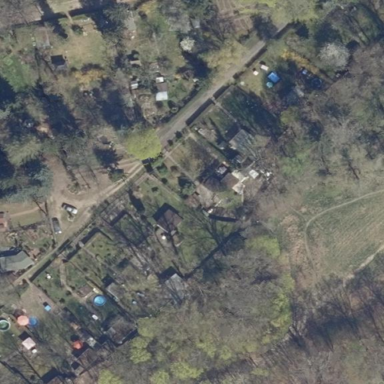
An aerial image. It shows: Allotments area.